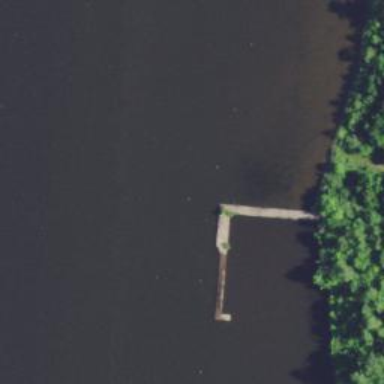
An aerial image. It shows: Man-made pier.